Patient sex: M
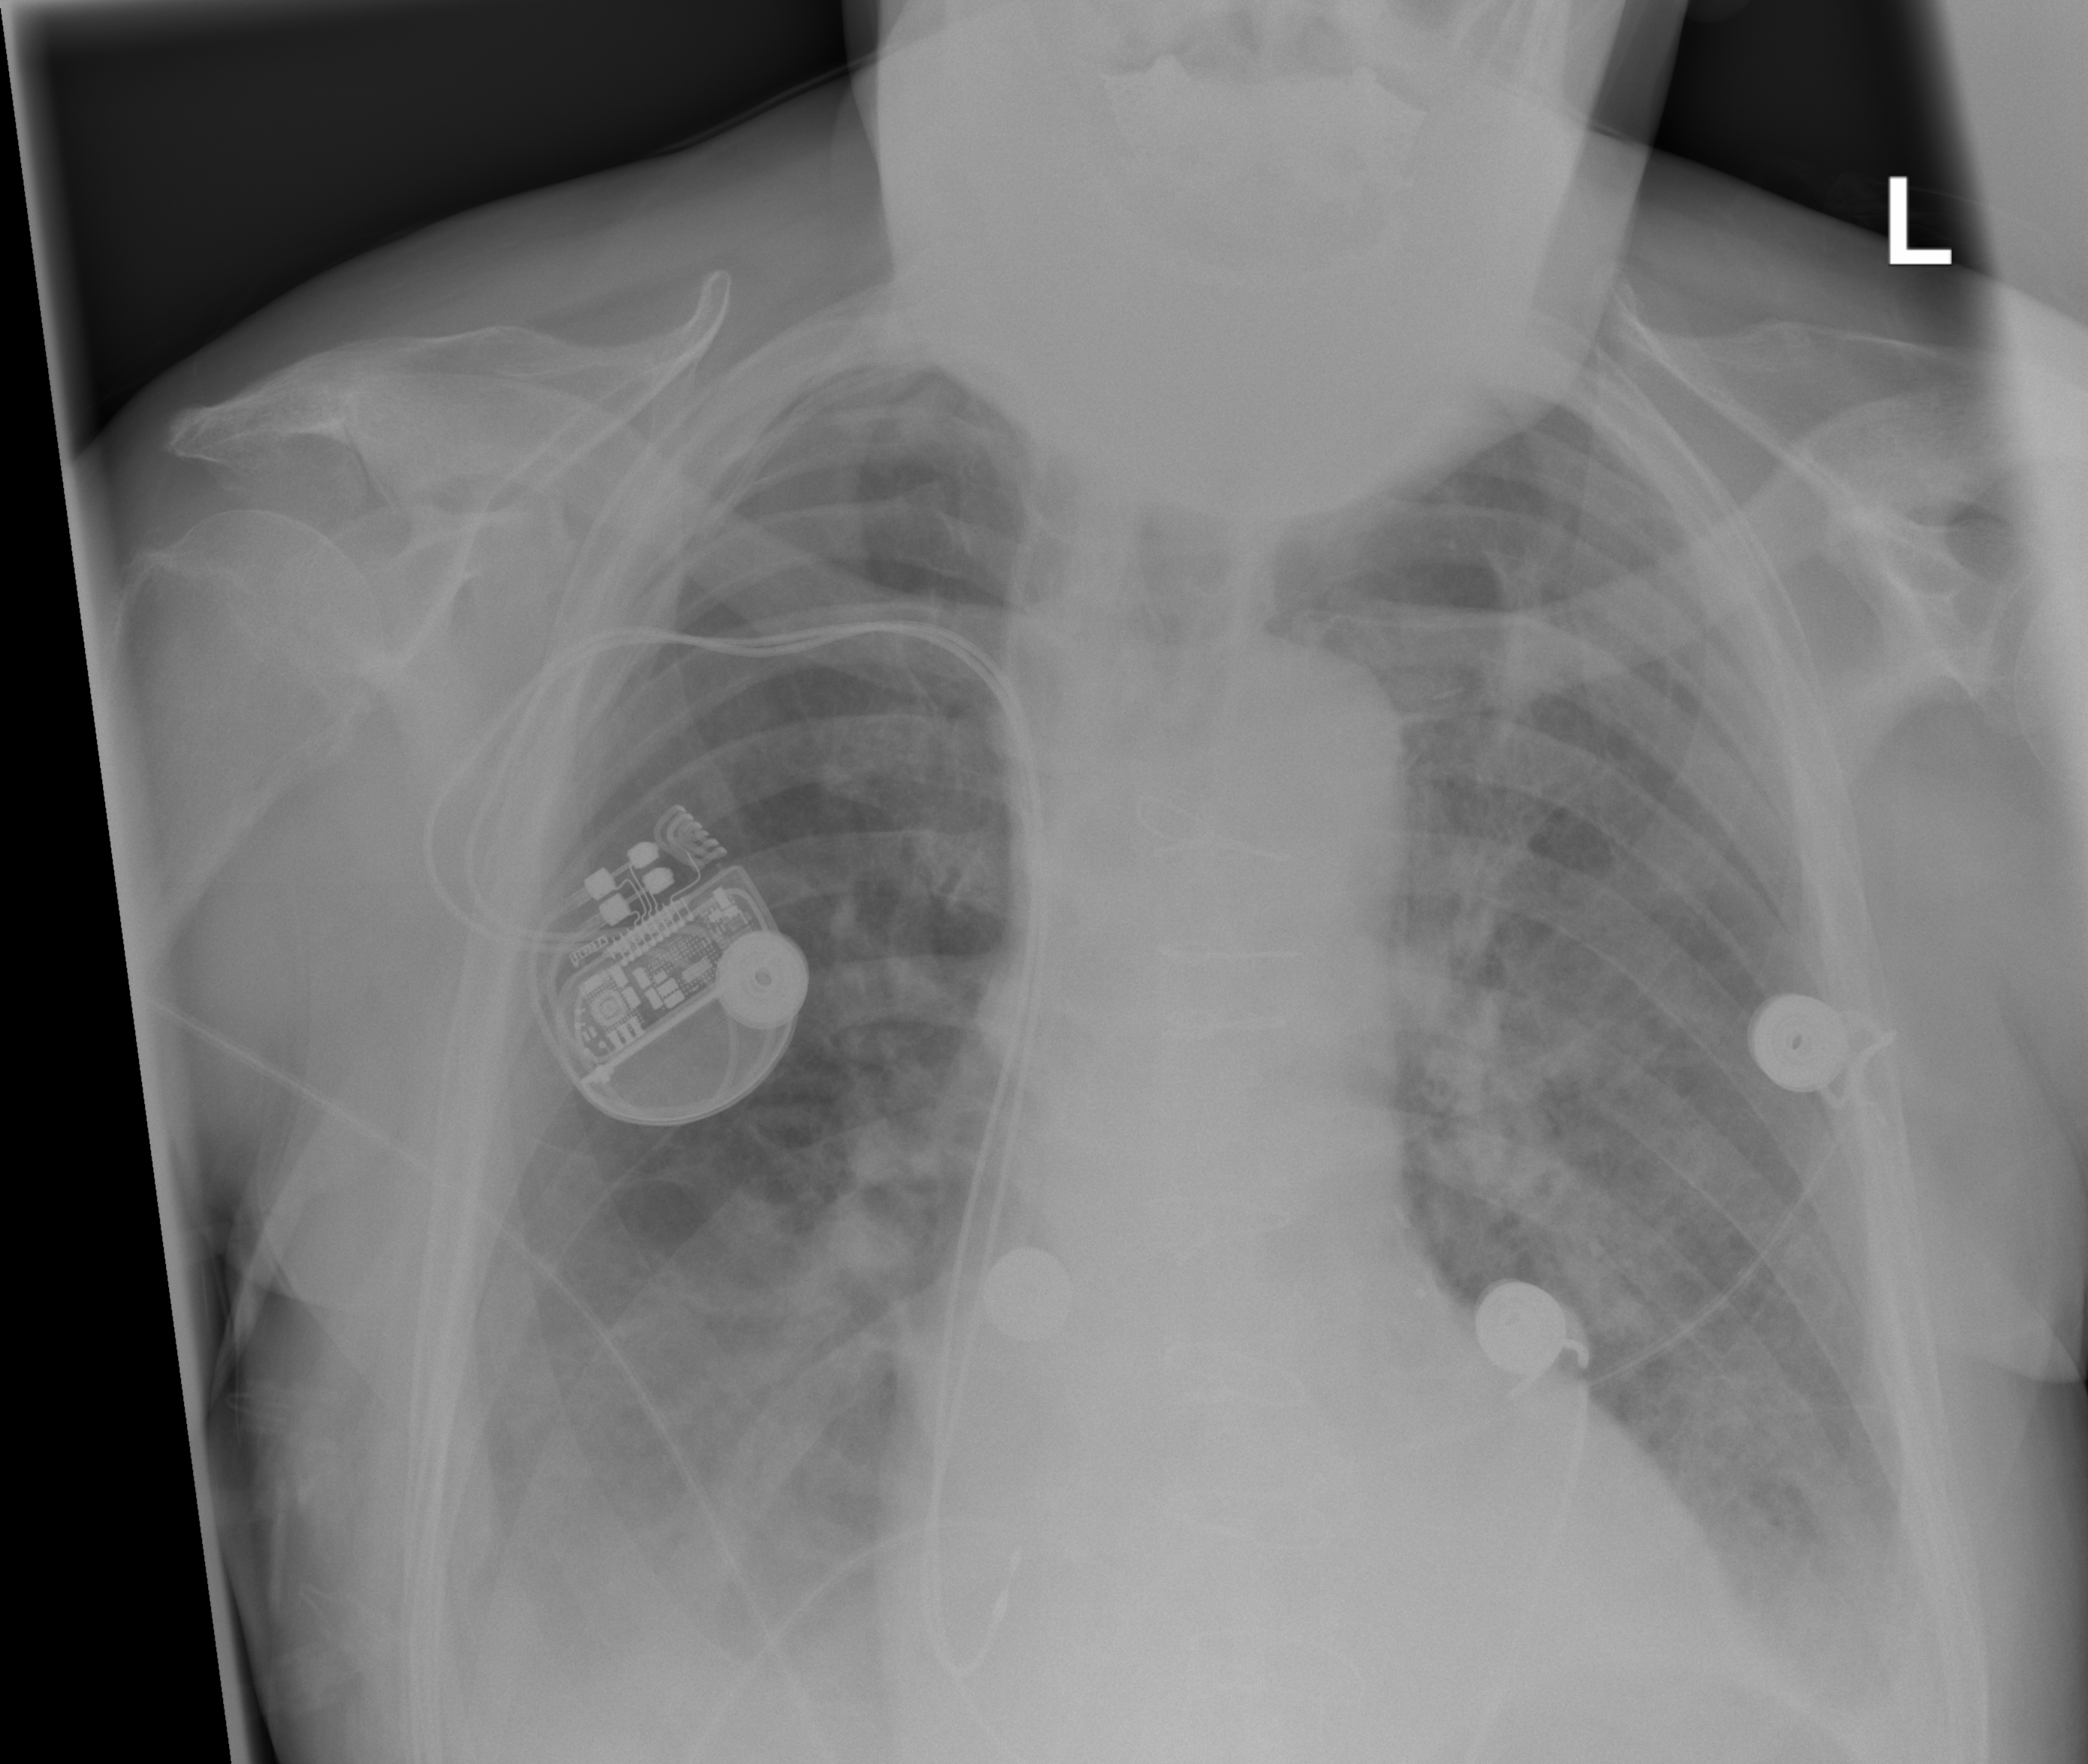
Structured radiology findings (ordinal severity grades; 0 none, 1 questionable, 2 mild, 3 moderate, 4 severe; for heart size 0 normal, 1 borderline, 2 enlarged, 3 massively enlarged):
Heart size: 2
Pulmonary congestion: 2
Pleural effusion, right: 0
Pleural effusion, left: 0
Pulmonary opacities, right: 0
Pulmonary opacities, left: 0
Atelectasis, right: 0
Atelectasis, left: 0